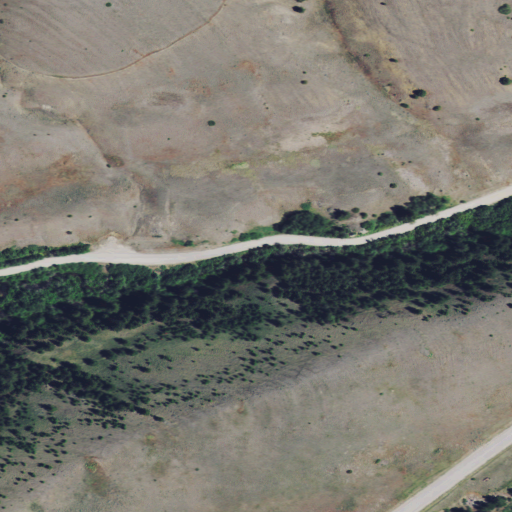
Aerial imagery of valley in Montana named Skelly Gulch containing grassland, evergreen forest, and shrub